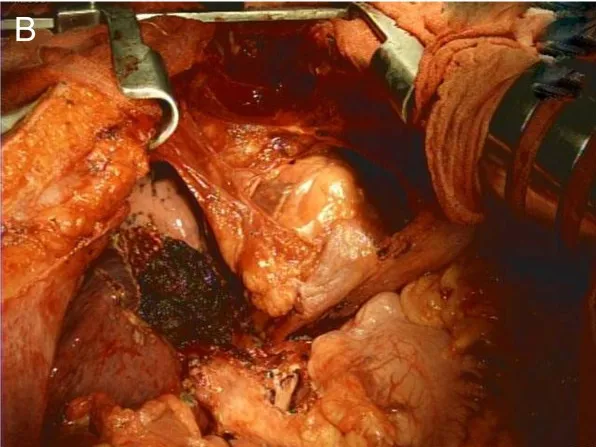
Intra-operative images. (B) The transaction surface after removal of the large liver tumor.
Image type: medical_photograph (other_medical_photograph)